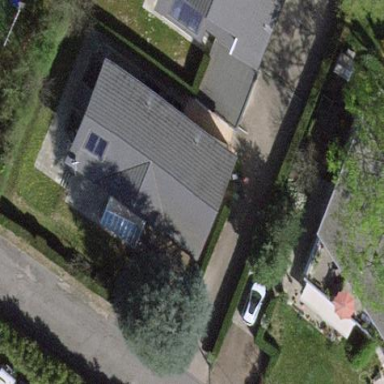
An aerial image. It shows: Garden enclosed by fence.